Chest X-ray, AP view. Patient: 55 years old, sex M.
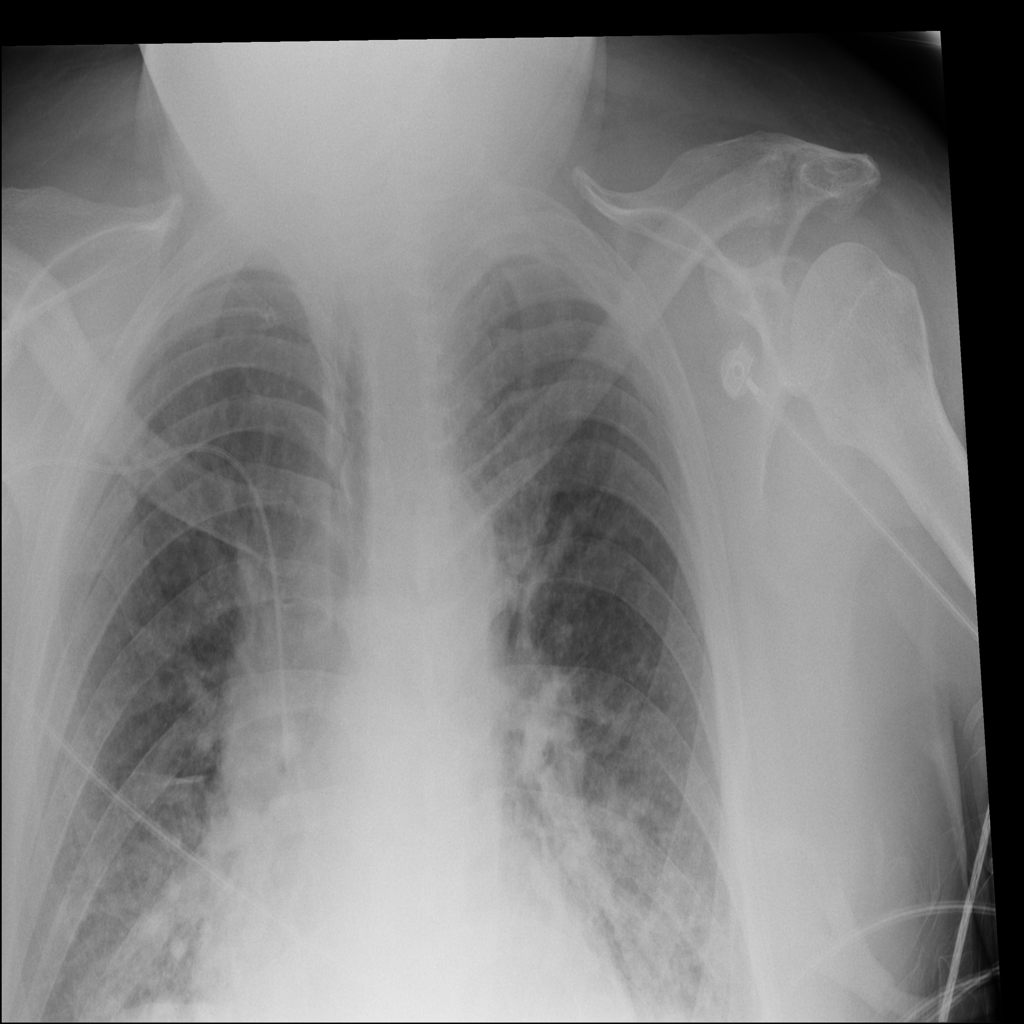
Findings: Infiltration